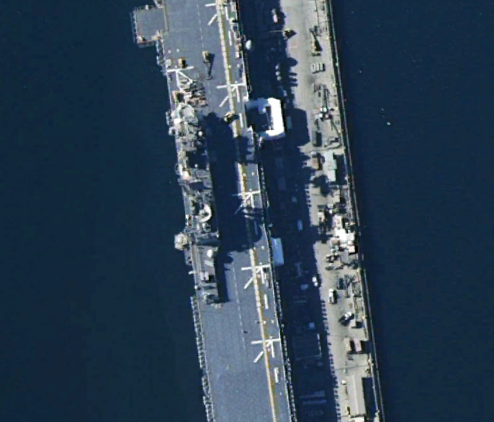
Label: assault